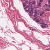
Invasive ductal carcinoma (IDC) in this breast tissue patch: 0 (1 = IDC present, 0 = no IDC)